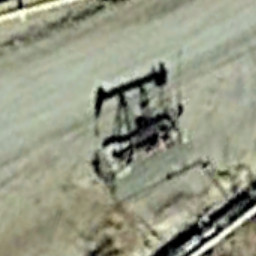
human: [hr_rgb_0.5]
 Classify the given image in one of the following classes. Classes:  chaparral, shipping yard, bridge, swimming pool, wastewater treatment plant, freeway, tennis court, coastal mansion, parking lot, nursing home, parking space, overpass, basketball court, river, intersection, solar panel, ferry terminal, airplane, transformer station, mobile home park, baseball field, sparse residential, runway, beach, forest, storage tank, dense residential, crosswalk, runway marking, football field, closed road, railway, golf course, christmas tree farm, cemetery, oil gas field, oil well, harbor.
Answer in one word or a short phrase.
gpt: oil well